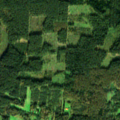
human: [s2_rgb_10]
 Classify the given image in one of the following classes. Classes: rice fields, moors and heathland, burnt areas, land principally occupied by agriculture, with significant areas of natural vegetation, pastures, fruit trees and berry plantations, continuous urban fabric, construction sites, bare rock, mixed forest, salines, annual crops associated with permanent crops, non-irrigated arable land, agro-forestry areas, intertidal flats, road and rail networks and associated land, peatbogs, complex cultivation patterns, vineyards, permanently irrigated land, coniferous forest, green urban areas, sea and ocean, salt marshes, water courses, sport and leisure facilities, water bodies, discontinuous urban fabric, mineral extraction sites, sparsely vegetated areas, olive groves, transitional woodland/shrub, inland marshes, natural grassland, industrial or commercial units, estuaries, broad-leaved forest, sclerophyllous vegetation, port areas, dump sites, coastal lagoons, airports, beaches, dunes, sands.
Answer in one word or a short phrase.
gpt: land principally occupied by agriculture, with significant areas of natural vegetation, broad-leaved forest, coniferous forest, transitional woodland/shrub